Question: I would describe the QWebInspector as being blank were it not for the provided picture in this question:
<URL>
Their picture is of a truly blank QWebInspector, whereas my QWebInspector looks like this:

Notice that my QWebInspector has a gray bar with a search area at the top. Further, there's a bar at the bottom, with a console button in the lower left. I can click on the button or type in the search bar, but nothing happens when I do.
It seems to me the issue is that the tabs don't appear, and none of the content of the tabs appears.
I have two machines running Windows 7 - both show the same thing. I've tried various versions of (from 4.7.4 through 4.8.5) and none of them show anything else under Windows 7. Under OS X, it loads fine.
For what it's worth, I'm using PySide. I've tried versions 1.1.1 through 1.2.1, all of them show nothing.
Here's the relevant code:
'''
app = QtGui.QApplication(sys.argv)
webView = QtWebKit.QWebView()
app.setOrganizationName("Company")
app.setApplicationName("Product")
#I've tried just setting one or the other, but it never works.
QtWebKit.QWebSettings.globalSettings().setAttribute(QtWebKit.QWebSettings.WebAttribute.DeveloperExtrasEnabled, True)
webView.settings().setAttribute(QtWebKit.QWebSettings.WebAttribute.DeveloperExtrasEnabled, True)
webView.load(url) # A QUrl passed in from elsewhere.
window = QtGui.QMainWindow()
window.setCentralWidget(webView)
window.show()
inspect = QtWebKit.QWebInspector()
inspect.setPage(webView.page())
inspect.show()
'''
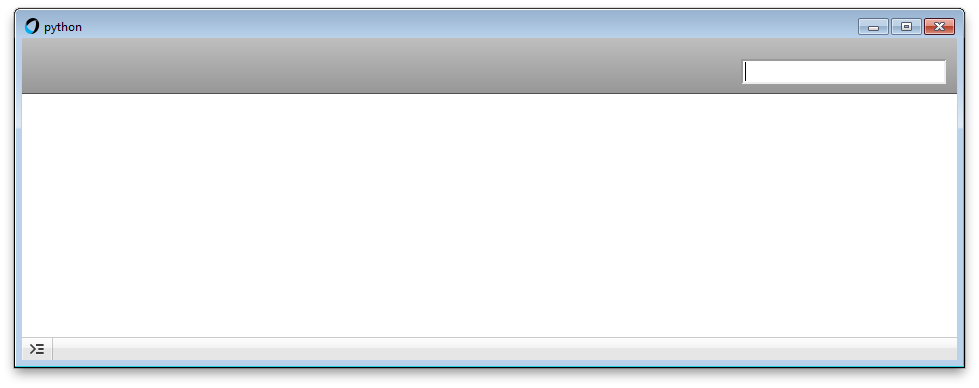
Answer: Changing from PySide 1.1.1 to PySide 1.2.1 resolved this problem for me. You can get different versions of PySide for Windows here:
<URL>